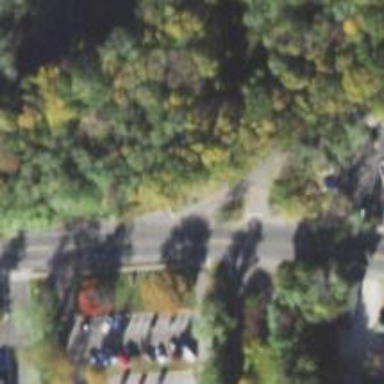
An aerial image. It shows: Asphalt road that is classified as tertiary link.